Field crop: tomato
Growth stage: 1
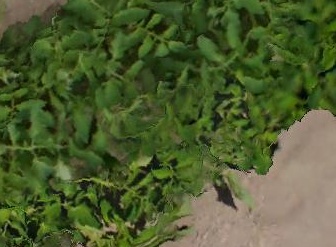
Species: tomato